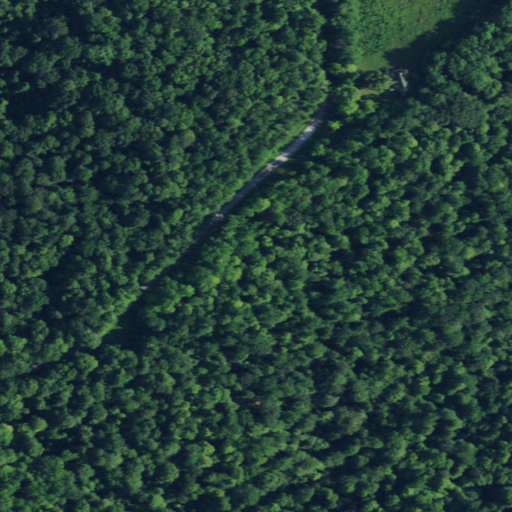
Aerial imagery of mountain in New York named Mount Baldy containing deciduous forest, open development, and mixed forest